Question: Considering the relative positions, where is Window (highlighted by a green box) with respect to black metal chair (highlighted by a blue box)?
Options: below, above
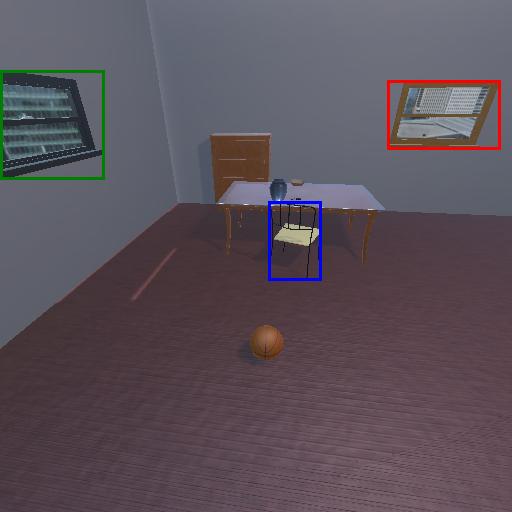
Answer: below